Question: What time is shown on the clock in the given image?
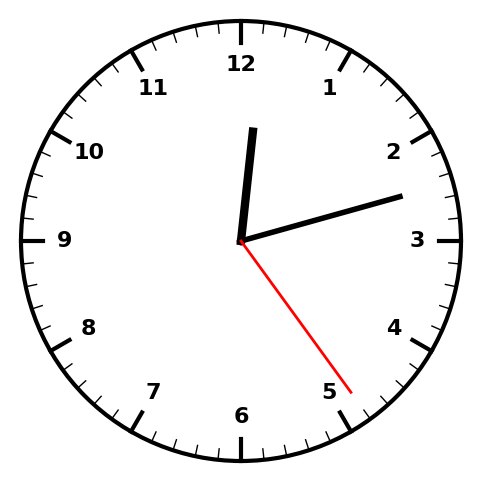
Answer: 12:12:24